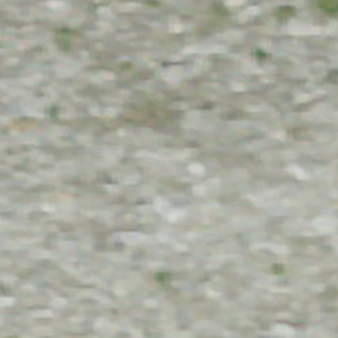
Label: other